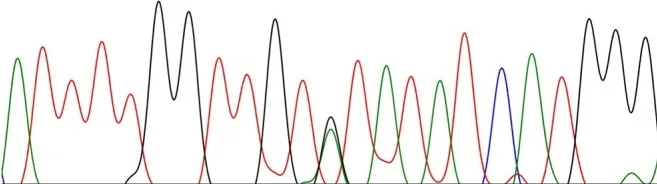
Sanger sequencing of part of MET exon 16 in patient K. The c.3328G>A (p. V1110I) mutation is indicated by the letter R.
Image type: chart (chart)